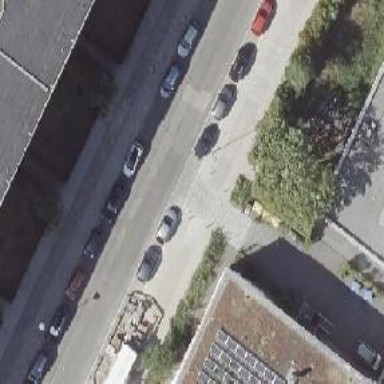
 with parking on the street on the left side and parking on the kerb on the right side."